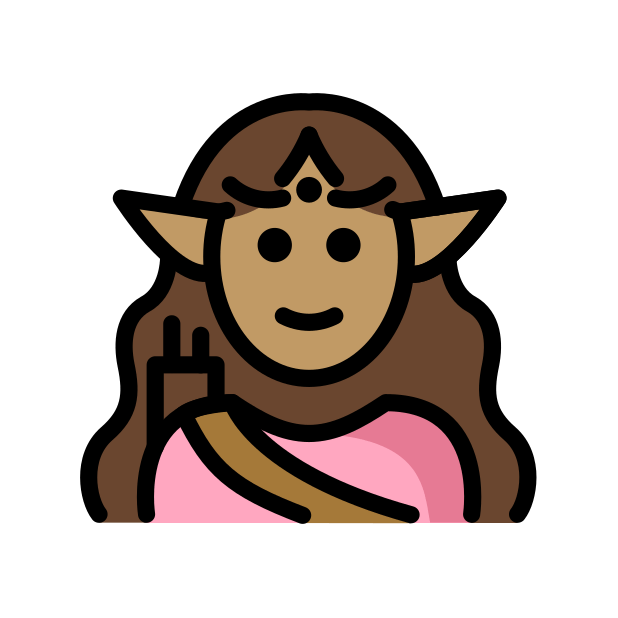
woman elf: medium skin tone